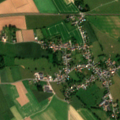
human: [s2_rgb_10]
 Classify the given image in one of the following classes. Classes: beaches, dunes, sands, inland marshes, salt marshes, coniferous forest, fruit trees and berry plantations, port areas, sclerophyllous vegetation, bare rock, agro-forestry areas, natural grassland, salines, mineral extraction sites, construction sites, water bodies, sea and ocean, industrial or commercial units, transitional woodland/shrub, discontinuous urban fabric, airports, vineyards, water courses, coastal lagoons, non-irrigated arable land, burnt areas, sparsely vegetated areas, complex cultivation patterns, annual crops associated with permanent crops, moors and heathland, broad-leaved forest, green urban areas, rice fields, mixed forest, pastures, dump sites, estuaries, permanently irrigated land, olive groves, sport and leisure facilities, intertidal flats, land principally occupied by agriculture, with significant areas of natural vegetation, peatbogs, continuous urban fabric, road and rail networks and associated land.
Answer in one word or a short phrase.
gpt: discontinuous urban fabric, non-irrigated arable land, pastures, complex cultivation patterns, land principally occupied by agriculture, with significant areas of natural vegetation